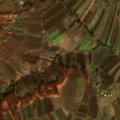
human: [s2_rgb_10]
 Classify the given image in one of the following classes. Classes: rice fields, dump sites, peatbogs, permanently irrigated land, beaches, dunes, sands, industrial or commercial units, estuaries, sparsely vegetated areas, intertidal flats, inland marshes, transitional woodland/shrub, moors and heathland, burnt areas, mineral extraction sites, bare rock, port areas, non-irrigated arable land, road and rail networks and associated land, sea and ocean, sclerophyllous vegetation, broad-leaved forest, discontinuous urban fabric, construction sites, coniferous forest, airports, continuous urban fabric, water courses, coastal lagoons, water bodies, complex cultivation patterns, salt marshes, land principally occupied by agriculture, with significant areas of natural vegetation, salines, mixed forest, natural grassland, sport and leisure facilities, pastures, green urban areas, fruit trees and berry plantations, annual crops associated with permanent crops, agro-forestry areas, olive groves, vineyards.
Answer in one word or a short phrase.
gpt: fruit trees and berry plantations, complex cultivation patterns, land principally occupied by agriculture, with significant areas of natural vegetation